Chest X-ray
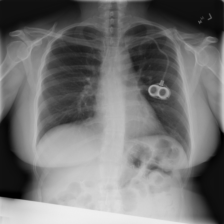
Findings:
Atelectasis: negative
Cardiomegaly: negative
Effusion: negative
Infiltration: negative
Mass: negative
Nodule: negative
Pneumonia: negative
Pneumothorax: negative
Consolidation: negative
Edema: negative
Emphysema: negative
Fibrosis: negative
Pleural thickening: negative
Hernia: negative